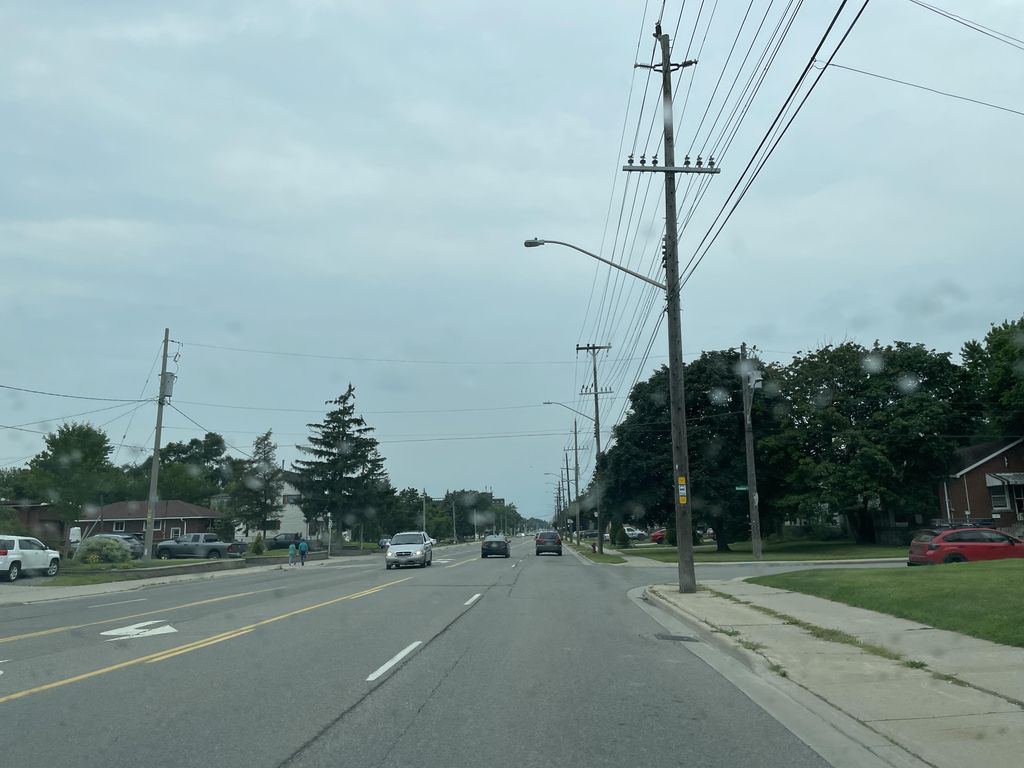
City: hamilton